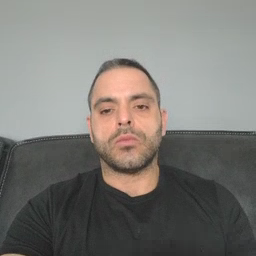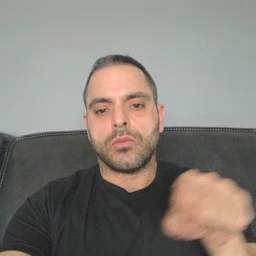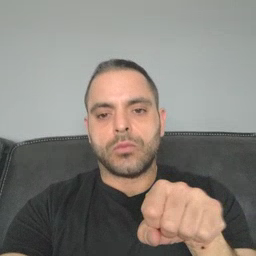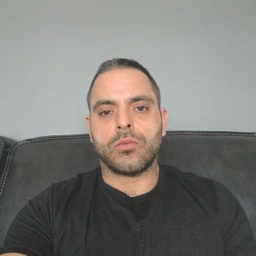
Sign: shoe